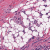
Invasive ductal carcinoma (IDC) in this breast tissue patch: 1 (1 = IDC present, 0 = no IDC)